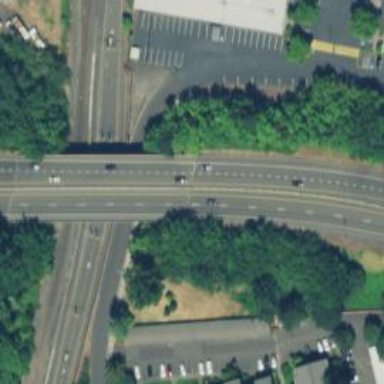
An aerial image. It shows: Bridge over trunk highway with expressway.